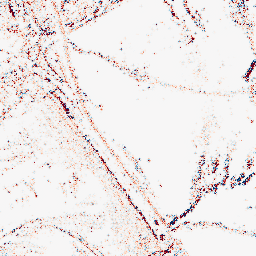
Category: morphological
Decomposition family: morphological_rect
Decomposition parameters: operation: opening
width: 5
height: 3
Upsampling method: regularized
Upsampling parameters: scale: 2
lambda_reg: 0.1
Upsampling scale: 2